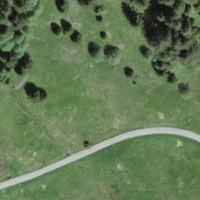
EUNIS habitat code: 24
Species observed at this site:
Cirsium palustre